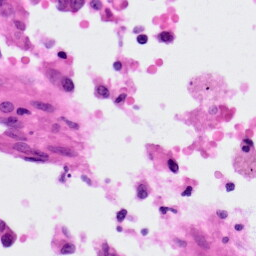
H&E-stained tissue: Lung